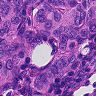
Metastatic tissue present: yes